Question: I am new to javascript. As far as I can tell there are 5 ways to make an object (really a struct I guess). I was wondering what the best way is. Thanks.
'''
var makeOption = function(name, dataType){
var option = {
name: name,
dataType: dataType
};
return option;
};
var makeOption2 = function(name, dataType){
this.name = name;
this.dataType = dataType;
};
function makeOption3(name, dataType){
this.name = name;
this.dataType = dataType;
};
var makeOption4 = function makeOption4Name(name, dataType){
this.name = name;
this.dataType = dataType;
};
var v1A = makeOption("hannah", "int");
var v1B = new makeOption("hannah", "int");
//var v2A = makeOption2("hannah", "int"); <- undefined.
var v2B = new makeOption2("hannah", "int");
// var v3A = makeOption3("hannah", "int"); <- undefined.
var v3B = new makeOption3("hannah", "int");
// var v4A = makeOption4("hannah" ,"int"); <- undefined.
var v4B = new makeOption4("hannah" ,"int");
'''
This is what is displayed in the firebug DOM Tab:

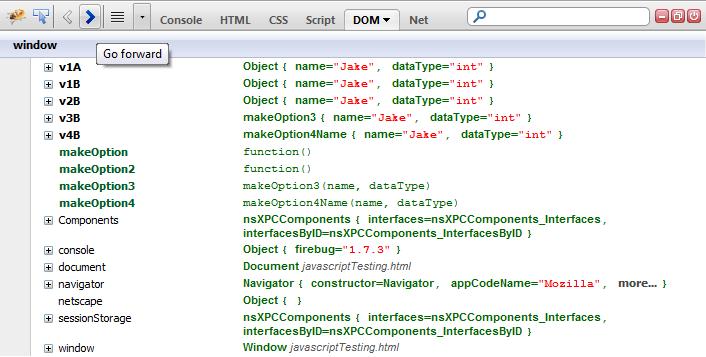
Answer: Whole chapters of books on JavaScript best practices have been written on this subject. That said: If you aren't concerned about inheritance and aren't going to be creating numerous copies of an object with methods, , you are just creating a "struct", then object literal notation, your first example, is the way to go. In that approach, you are using object literal notation, which is lightweight and fast. It doesn't mess with the object prototype or require the use of the 'new' operator.
Start adding methods to your object, however, and the answer changes to "it depends."
By the way, you left out a couple of ways to create an object:
'''
var o = {};
o.name = "hannah";
o.dataType = "int";
'''
and, not recommended:
'''
var o = new Object();
o.name = "hannah";
o.dataType = "int";
'''